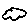
Label: cloud